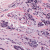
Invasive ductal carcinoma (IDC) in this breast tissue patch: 1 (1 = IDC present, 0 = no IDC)